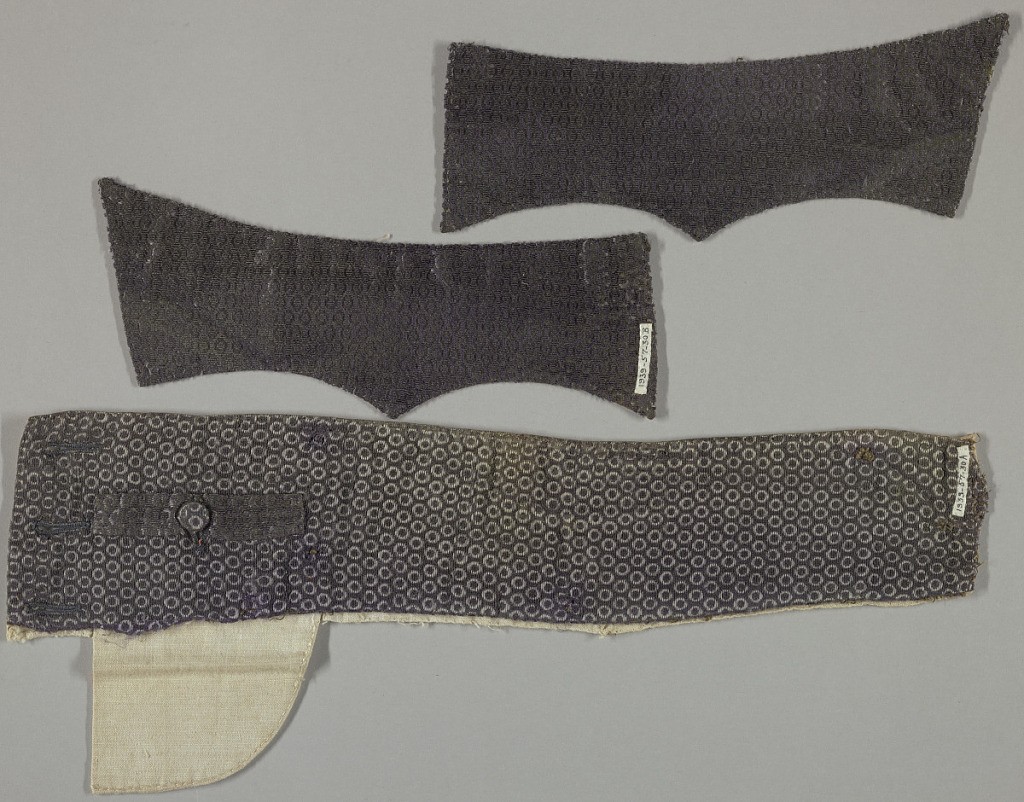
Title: Fragments
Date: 1750–1800
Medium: silk Technique: uncut voided supplementary warp pile (velvet) with supplementary weft
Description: Two coat or waistcoat pocket flaps (components b/c) are lined with ivory silk plain twill. Left top waistband of breeches (component a) are lined with linen plain weave. Purple uncut pile has background floats in a secondary purple silk weft. Purple uncut pile forms a small allover design of hexagons, each enclosing a round dot. Waistband has pocket attached with button closure and three buttonholes at the left edge.